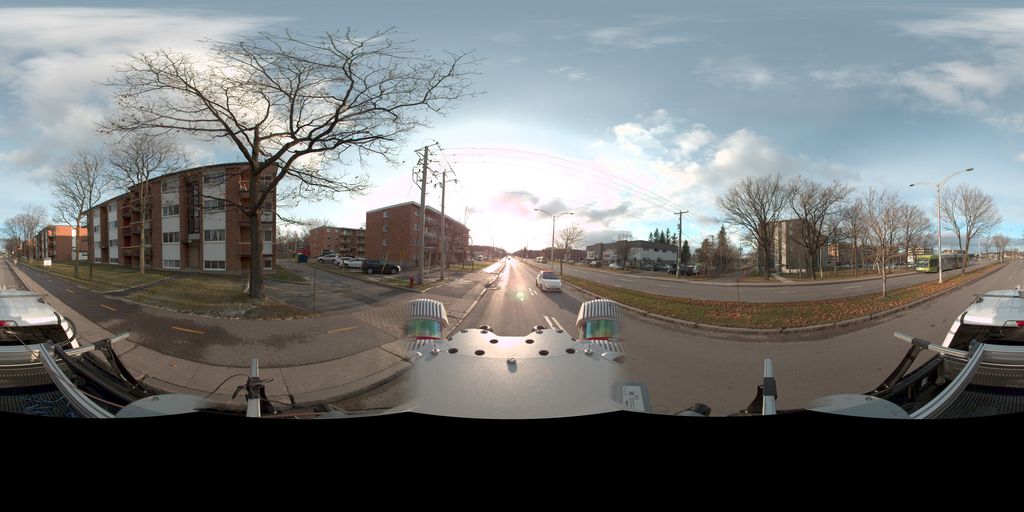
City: quebec_city